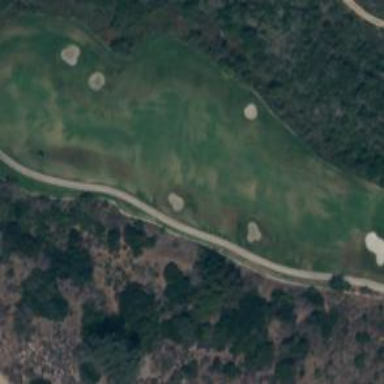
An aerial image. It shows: Service road used as golf cart path.